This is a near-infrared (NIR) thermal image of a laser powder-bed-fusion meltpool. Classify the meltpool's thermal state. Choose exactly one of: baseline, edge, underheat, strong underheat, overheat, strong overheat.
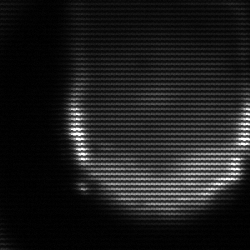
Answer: edge